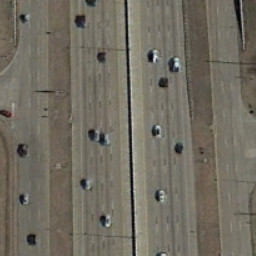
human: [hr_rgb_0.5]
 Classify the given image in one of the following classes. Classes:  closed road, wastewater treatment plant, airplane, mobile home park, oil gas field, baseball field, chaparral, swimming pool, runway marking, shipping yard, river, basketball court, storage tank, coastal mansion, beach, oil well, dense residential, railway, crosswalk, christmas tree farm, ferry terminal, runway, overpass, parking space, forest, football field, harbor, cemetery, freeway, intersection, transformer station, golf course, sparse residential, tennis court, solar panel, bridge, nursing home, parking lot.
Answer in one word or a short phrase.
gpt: freeway